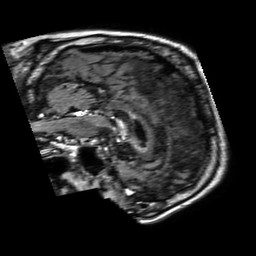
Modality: FLAIR
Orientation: sagittal
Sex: male
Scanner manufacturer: philips
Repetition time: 11 s
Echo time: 0.125 s